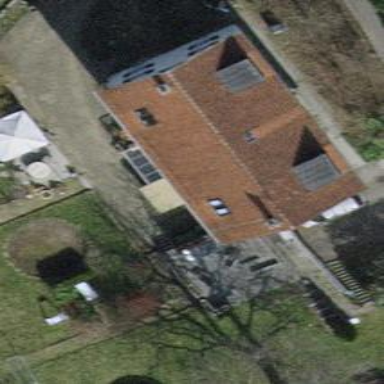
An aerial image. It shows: Terrace building.